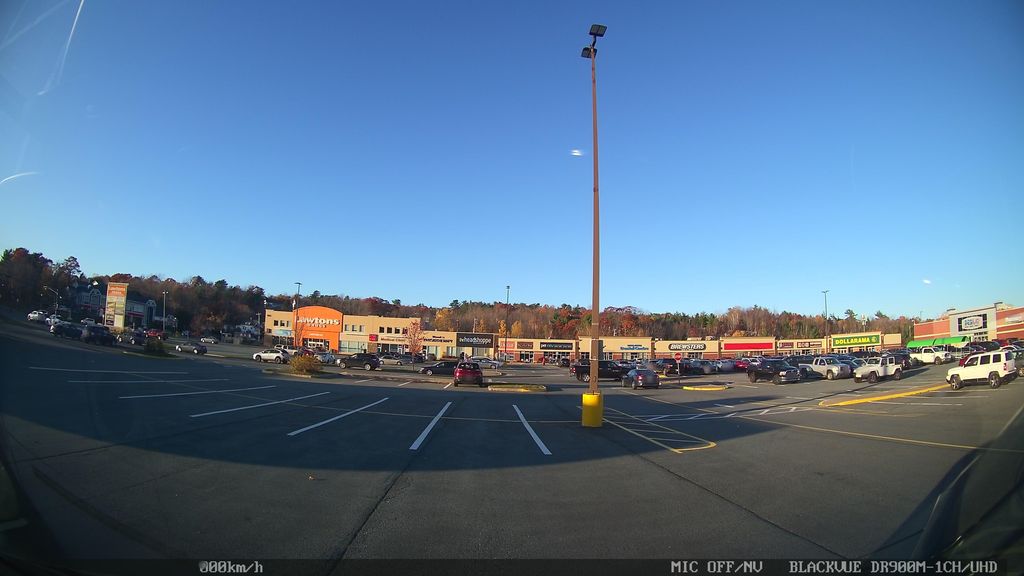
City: halifax